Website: apple
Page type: customer-info-address
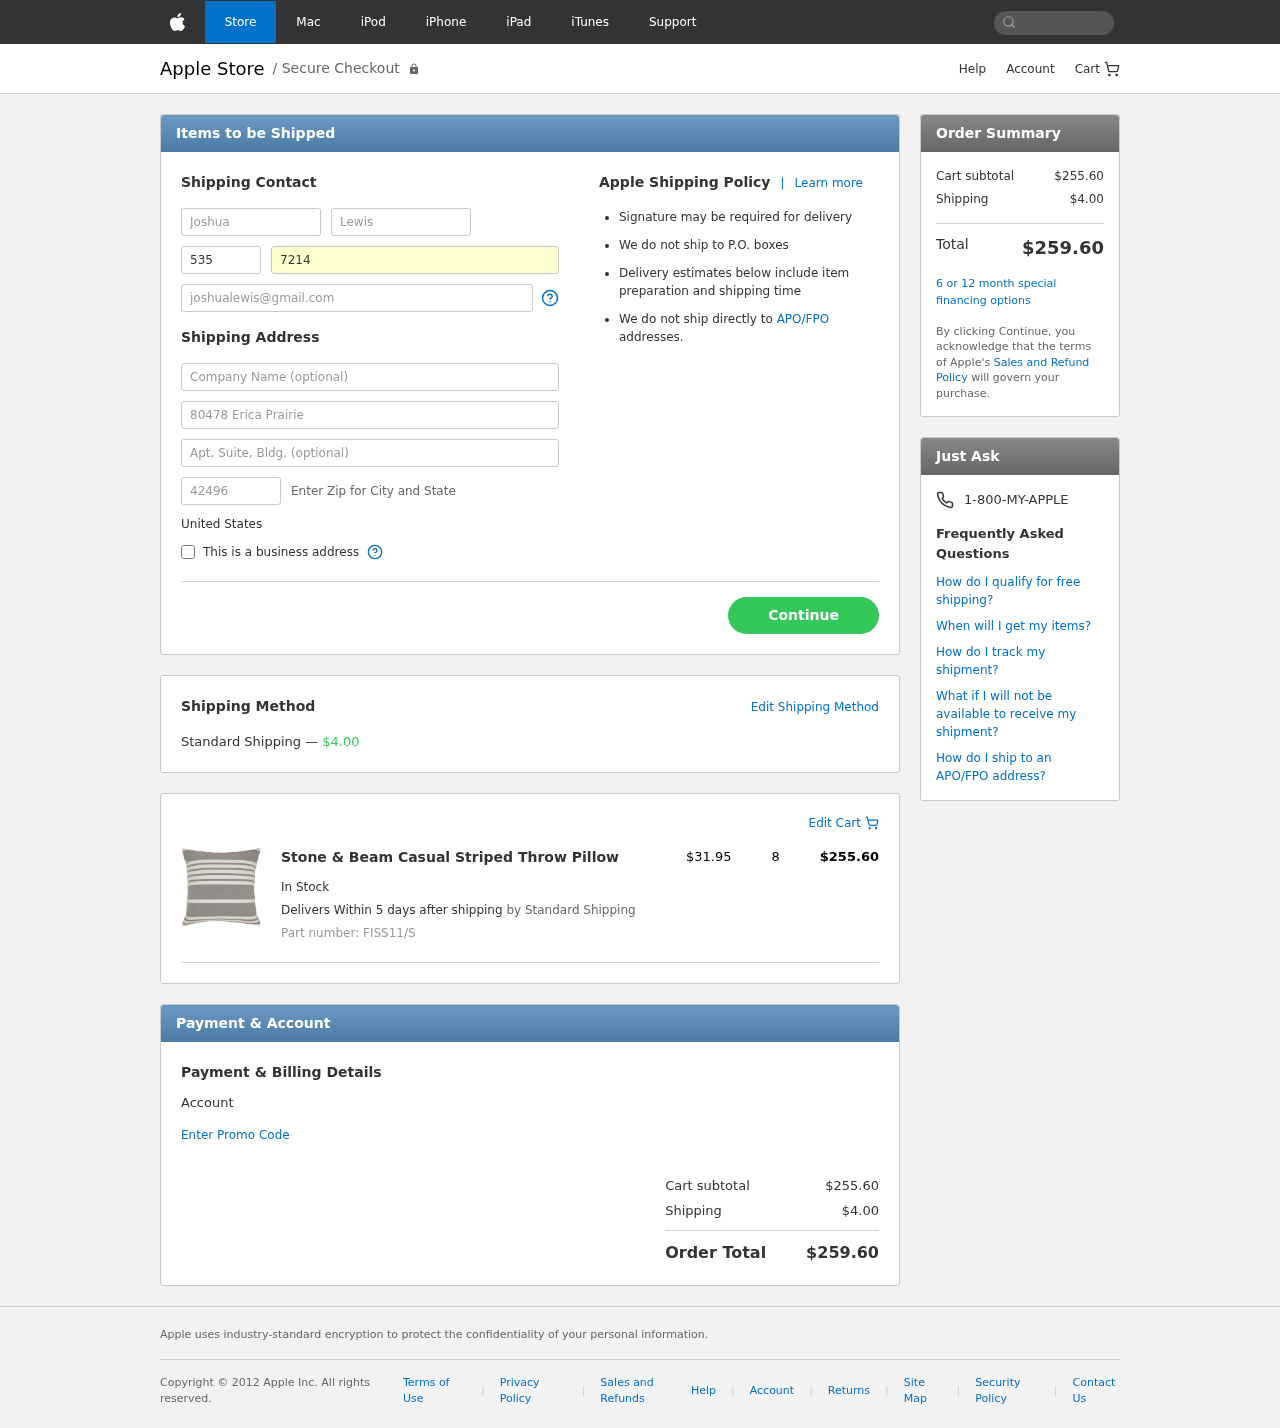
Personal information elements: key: PII_COUNTRY
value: United States
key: PII_FIRSTNAME
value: Joshua
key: PII_LASTNAME
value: Lewis
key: PII_PHONE_AREA
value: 535
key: PII_PHONE_LINE
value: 7214
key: PII_EMAIL
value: joshualewis@gmail.com
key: PII_STREET
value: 80478 Erica Prairie
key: PII_POSTCODE
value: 42496
Product elements: key: PRODUCT1_NAME
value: Stone & Beam Casual Striped Throw Pillow
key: PRODUCT1_PRICE
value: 31.95
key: PRODUCT1_QUANTITY
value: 8
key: PRODUCT1_SKU
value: FISS11/S
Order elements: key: ORDER_SHIPPING_COST
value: $4.00
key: ORDER_ITEM_TOTAL
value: $255.60
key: ORDER_SUBTOTAL
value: $255.60
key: ORDER_TOTAL
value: $259.60